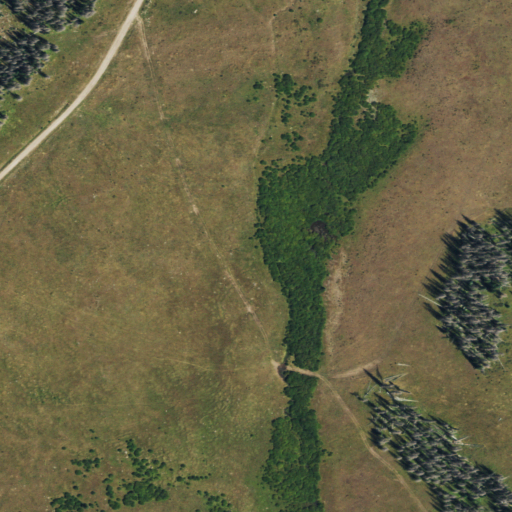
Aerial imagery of plain(s) in Colorado named Willow Park containing grassland, woody wetlands, evergreen forest, and herbaceous wetlands